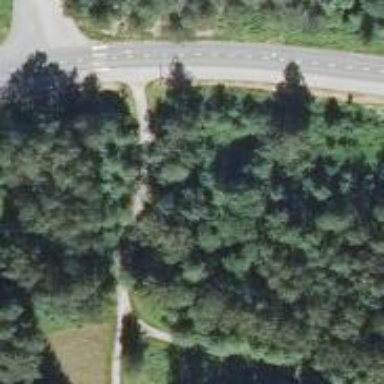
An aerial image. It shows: Nordic path for classic and skating.